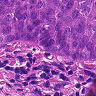
Metastatic tissue present: yes